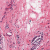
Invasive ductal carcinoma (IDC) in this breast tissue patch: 1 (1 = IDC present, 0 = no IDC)